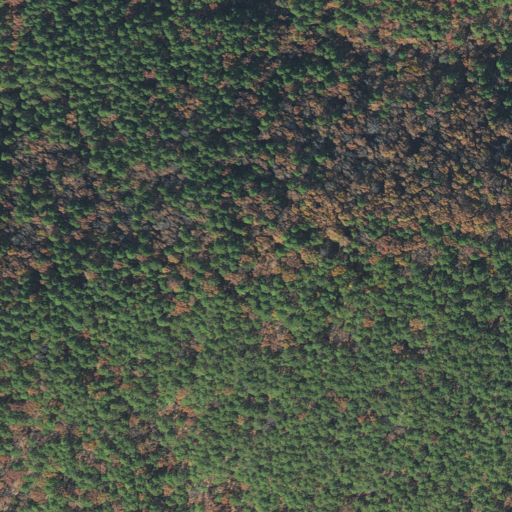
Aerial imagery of mountain in Arkansas named Brady Mountain containing evergreen forest, mixed forest, and deciduous forest